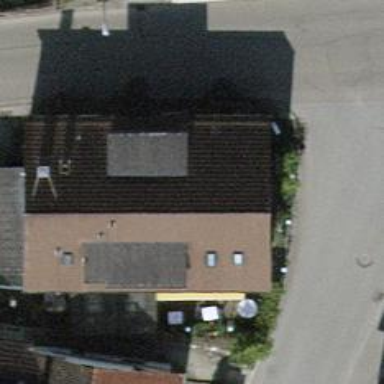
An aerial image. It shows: Restaurant.